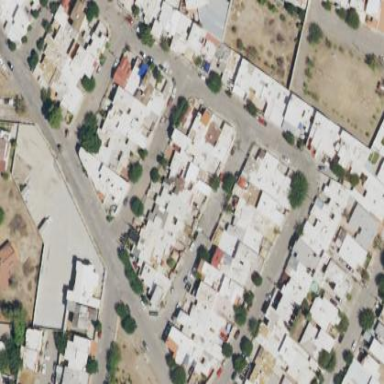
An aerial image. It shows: Residential area.